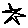
Label: star